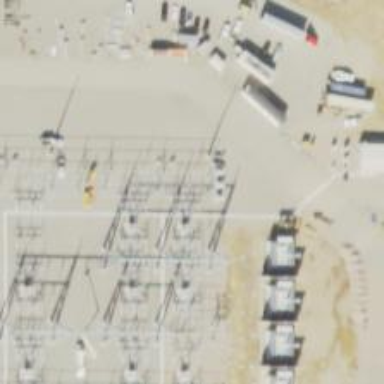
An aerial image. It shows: Switch for power supply.